Question: I would like to change the color of the underline of an active CTabItem. The line is black and I want another color, see picture below.

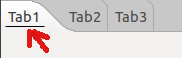
Answer: The standard tab folder renderer 'org.eclipse.swt.custom.CTabFolderRenderer' does not support changing this color.
You can write your own renderer and install it using 'CTabFolder.setRenderer' but this is quite hard work.
I think this line is only shown if the tab itself has focus, making a control in the tab have focus stops it being drawn.